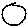
Label: moon